Chest X-ray:
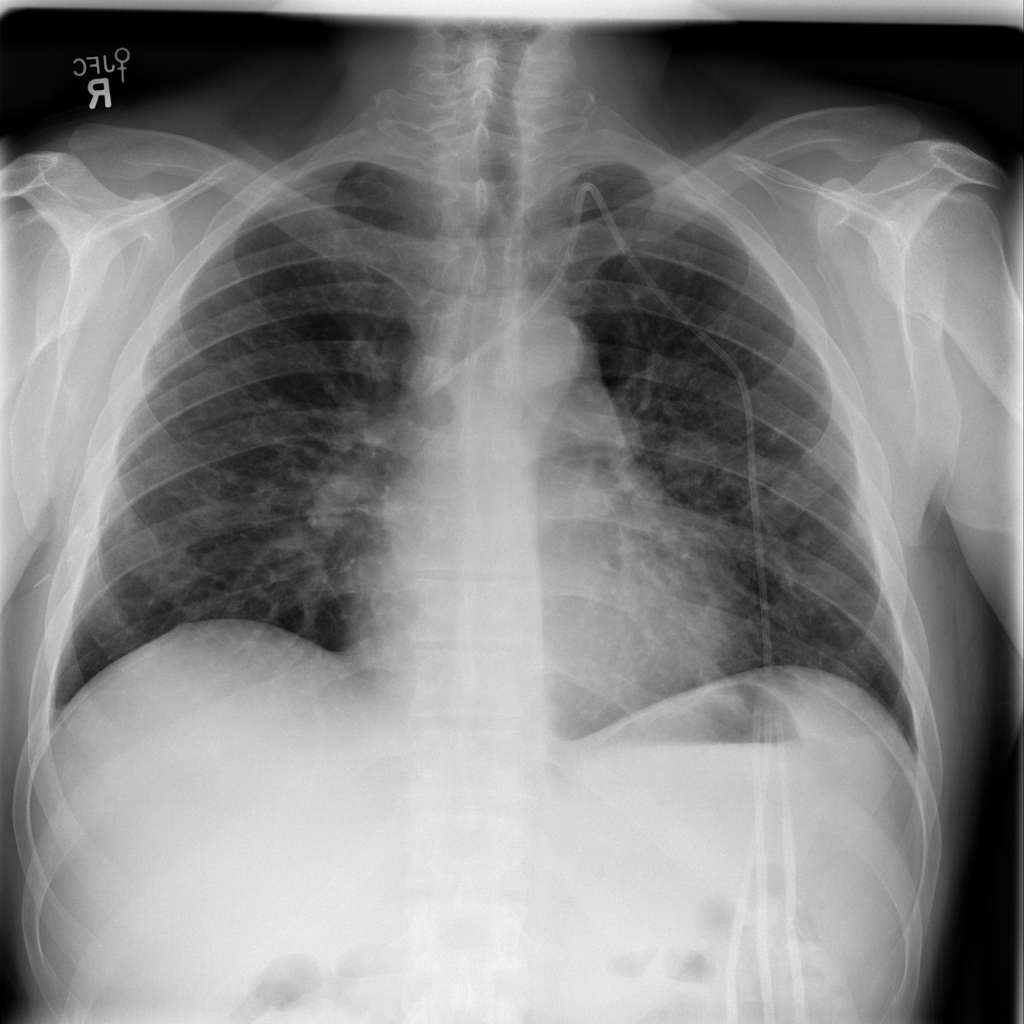
Findings: Consolidation, Diffuse Nodule
No abnormal finding: no